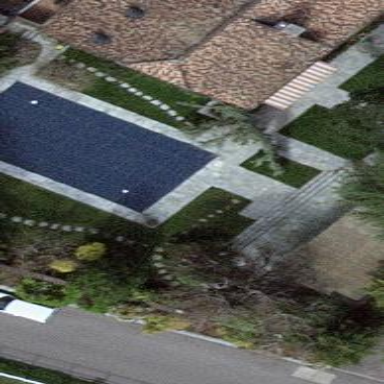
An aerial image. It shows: Swimming pool located in leisure land.